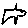
Label: fish